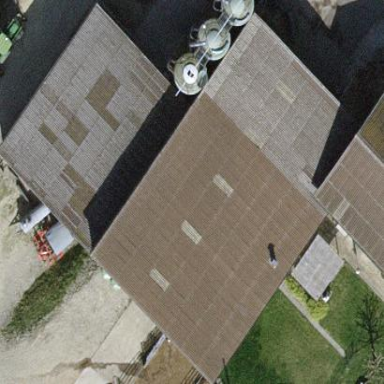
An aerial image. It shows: Barn.